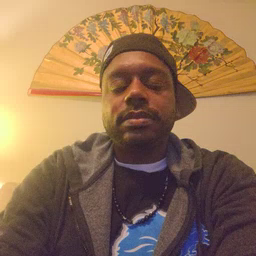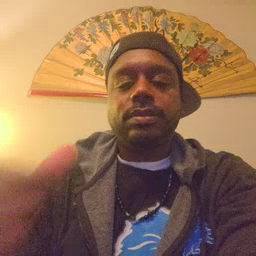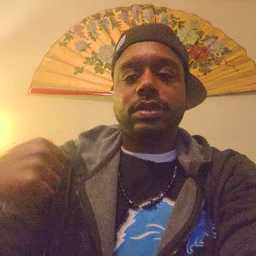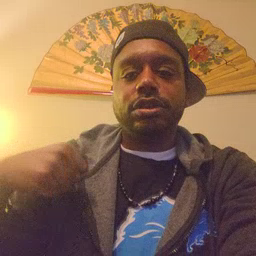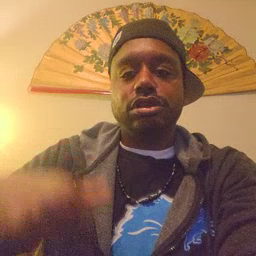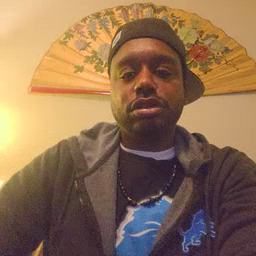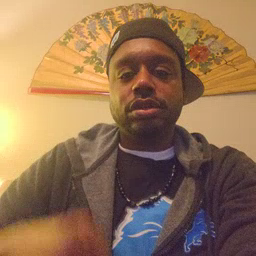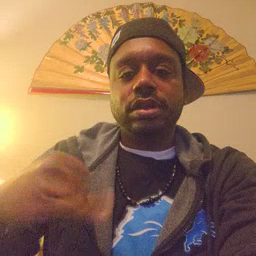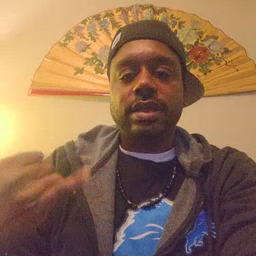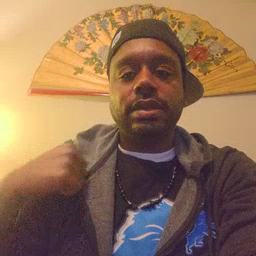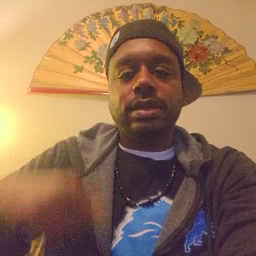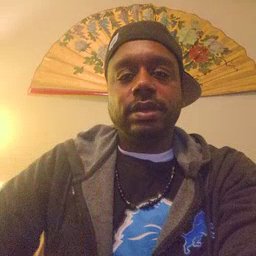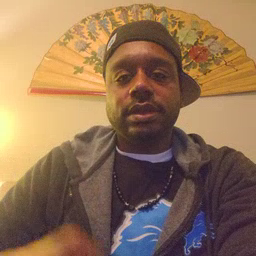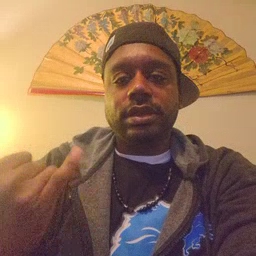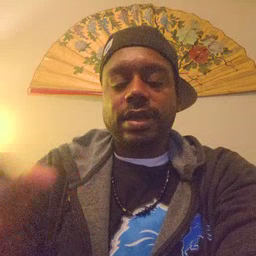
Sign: jacket